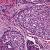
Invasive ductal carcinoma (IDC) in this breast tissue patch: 0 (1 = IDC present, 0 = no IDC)